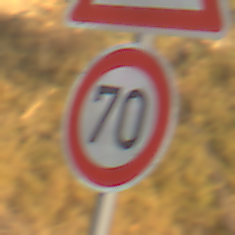
Verkehrszeichen: Geschwindigkeit70
Zusatzzeichen oben: VerengteFahrbahn
Umgebung: Outdoor, Nature
Tageszeit: SunriseSunset
Wetter: PartlyCloudy
Licht: Natural
Jahreszeit: NotSpecified
Kontrast: MediumContrast